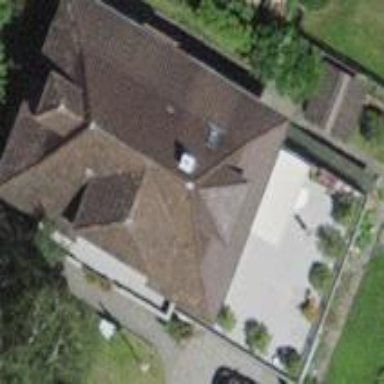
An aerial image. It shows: Residential building with hipped roof.